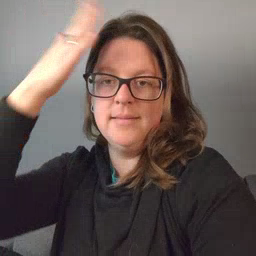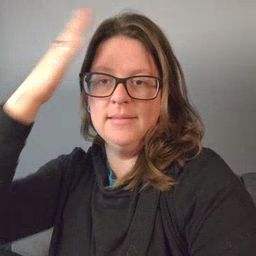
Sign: hat